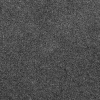
Atmospheric dust classification: dusty